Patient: sex F, age 67
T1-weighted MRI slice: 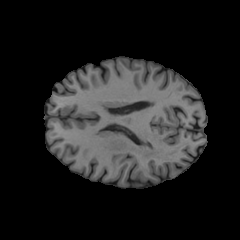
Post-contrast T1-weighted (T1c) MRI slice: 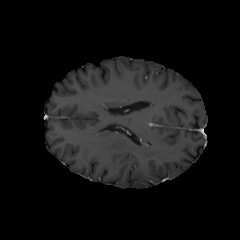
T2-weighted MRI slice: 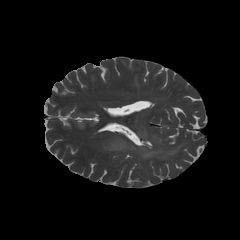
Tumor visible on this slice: yes
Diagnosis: Glioblastoma, IDH-wildtype
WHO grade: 4